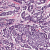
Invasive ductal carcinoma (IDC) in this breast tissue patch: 1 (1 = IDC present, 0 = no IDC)